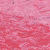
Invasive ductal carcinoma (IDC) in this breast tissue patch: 0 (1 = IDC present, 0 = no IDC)